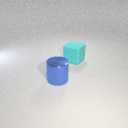
large cyan rubber cube to the right of large blue metal cylinder